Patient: sex F, age 69
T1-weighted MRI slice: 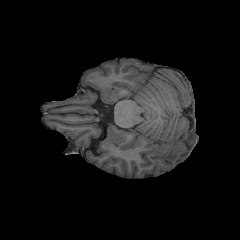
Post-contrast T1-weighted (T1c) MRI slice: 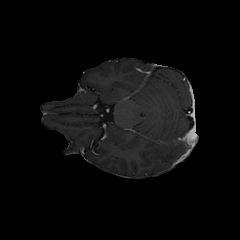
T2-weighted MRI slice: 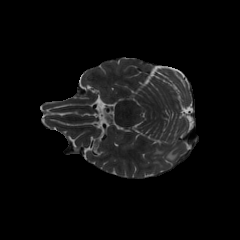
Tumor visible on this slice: yes
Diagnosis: Glioblastoma, IDH-wildtype
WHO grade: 4